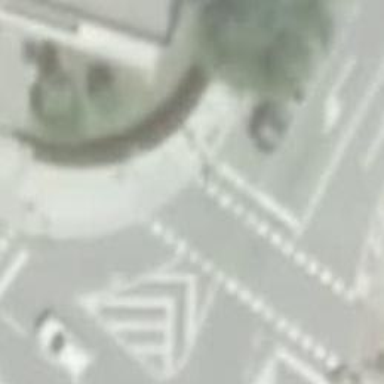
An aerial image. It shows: Crossing with zebra markings controlled by traffic signals.